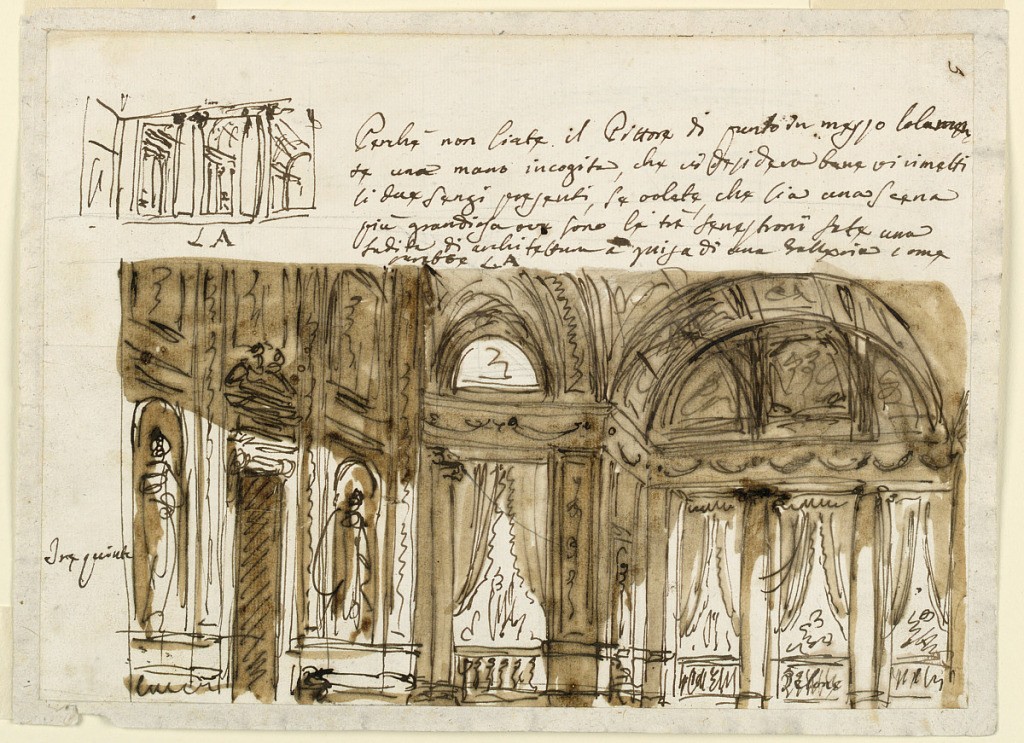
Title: Stage Design for the Interior of a Palace in Classical Style
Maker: Giuseppe Barberi, Italian, 1746–1809
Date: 1778
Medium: Pen and brown ink, brush and brown wash on lined off-white laid paper
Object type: Drawing
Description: Possibly a public room for teatro versaco. Hall in classical style opening toward garden with one and three windows, sketch with slight alteration at the side.